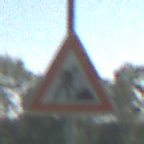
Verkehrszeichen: Arbeitsstelle
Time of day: Midday
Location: Outdoor (Nature)
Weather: Clear
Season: NotSpecified
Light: Natural